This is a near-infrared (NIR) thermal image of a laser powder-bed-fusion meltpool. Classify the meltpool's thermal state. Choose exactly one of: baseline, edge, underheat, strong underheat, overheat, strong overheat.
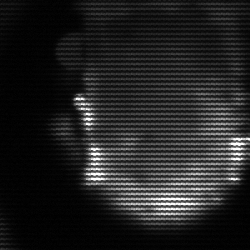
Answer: baseline